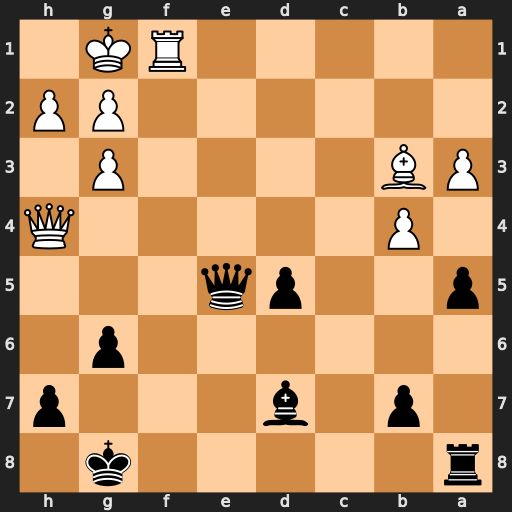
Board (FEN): r5k1/1p1b3p/6p1/p2pq3/1P5Q/PB4P1/6PP/5RK1
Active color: b
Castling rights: -
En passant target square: -
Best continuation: Qe3+ Kh1 Qxb3 Qe7 Bf5